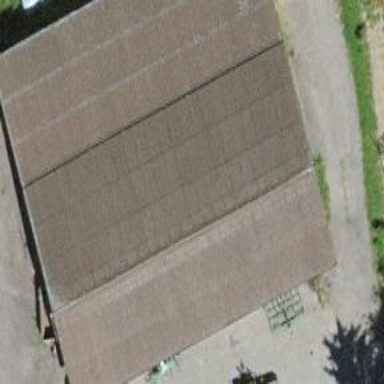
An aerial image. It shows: Shed.